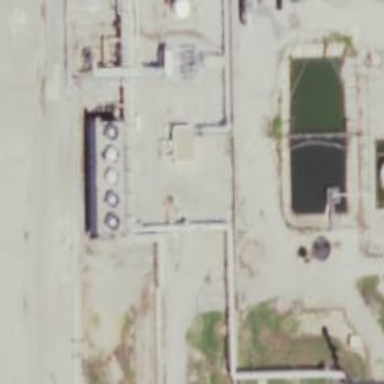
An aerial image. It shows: Storage tank with man-made structure.